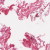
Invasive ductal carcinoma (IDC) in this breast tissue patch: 0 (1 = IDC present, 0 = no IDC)